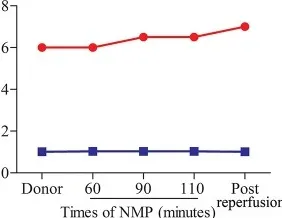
Normothermic machine perfusion and allograft viability. (D) pH values and specific gravity levels of the urine produced before procurement, during machine perfusion, and post-reperfusion.
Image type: pathology (masson_trichrome)